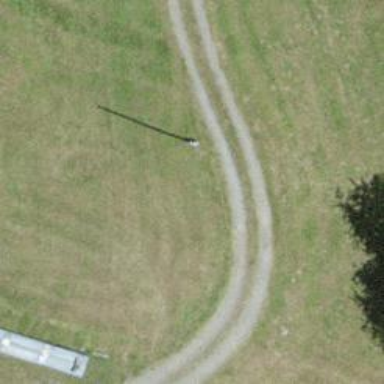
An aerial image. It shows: Track road with grade3 tracktype.